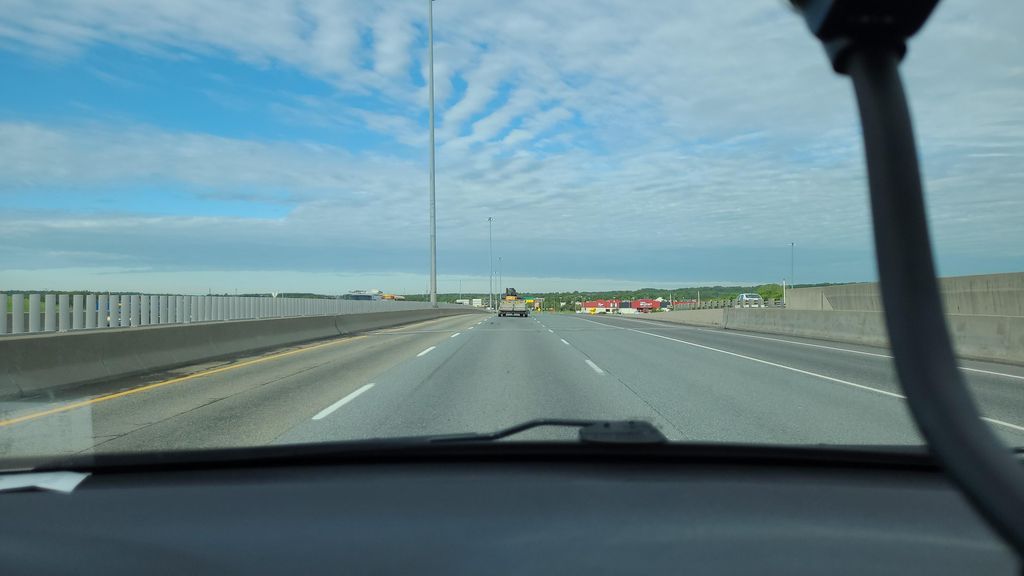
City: quebec_city